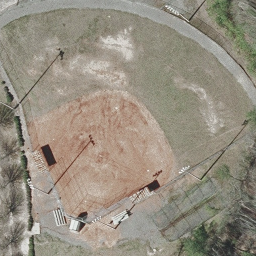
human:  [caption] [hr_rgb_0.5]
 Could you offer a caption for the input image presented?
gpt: This is a old baseball diamond .

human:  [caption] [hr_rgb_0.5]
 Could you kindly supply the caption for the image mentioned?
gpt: It is a small baseball diamond with sand and grass .

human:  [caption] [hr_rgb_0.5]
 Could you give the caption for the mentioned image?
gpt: This is a old baseball diamond .

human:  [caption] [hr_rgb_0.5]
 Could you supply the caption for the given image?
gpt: It is a small old baseball diamond .

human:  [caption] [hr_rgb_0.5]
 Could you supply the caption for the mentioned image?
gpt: This is a old baseball diamond .